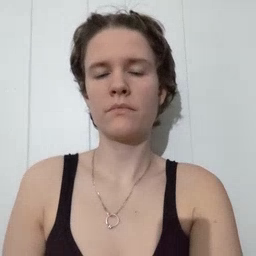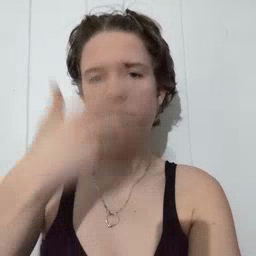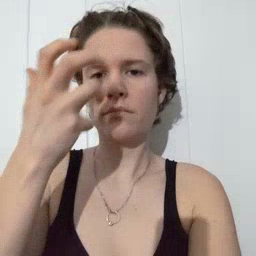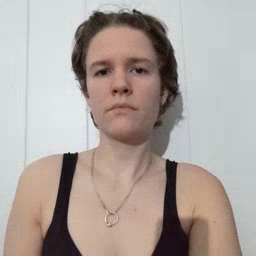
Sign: mad